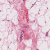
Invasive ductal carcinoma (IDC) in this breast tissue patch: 0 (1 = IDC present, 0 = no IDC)